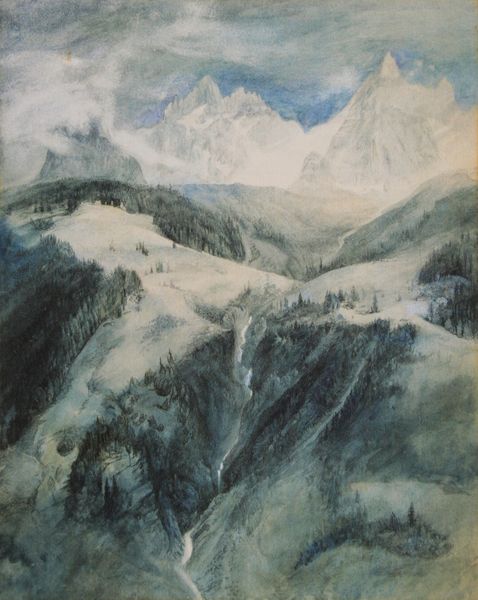
Titel: Der Wasserfall Cascade de la Folie, Chamonix
Künstler: John Ruskin
Standort: Birmingham (UK)
Institution: Birmingham Museum and Art Gallery
Schlagwörter: berg, blau, dunkel, felsen, gemälde, himmel, schatten, wasser, weiß, wolken, bäume, fluss, grün, landschaft, see, grau, hell, licht, schwarz, eis, schnee, spitze, stein, öl, bach, ferne, hügel, kalt, natur, tal, wald, wasserfall, abhang, berge, bergspitzen, fels, gebirge, gipfel, gletscher, hang, dunst, nebel, kahl, alm, schlucht, spalten, steil, weis, winter, romantik, tannen, abfahrt, spitz, stimmung, hoch, silhouetten, aufsicht, alpen, kälte, bergkamm, dramatik, höhenzug, bachlauf, fichten, winterlandschaft, gebirgslandschaft, hänge, heroisch, grat, baumgrenze, klamm, gebireg, rinnen, spalte, chlucht, piste, kahlschlag, weoß, almen, firn, eiseskalt, fogelperspektive, tals, schnöee